RGB frame:
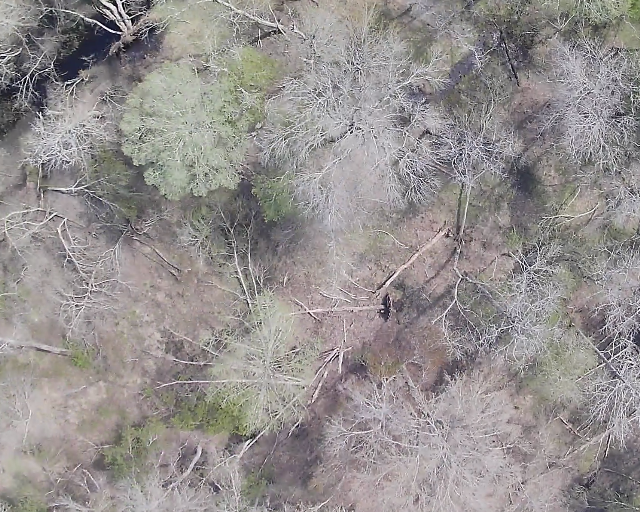
Thermal frame:
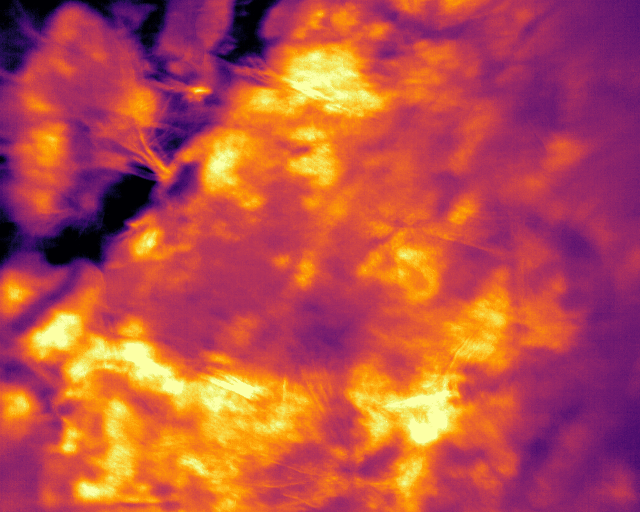
Captured: 2026-02-26 03:45:44
Pixels at or above 80 °C: 0 (fraction of frame: 0)